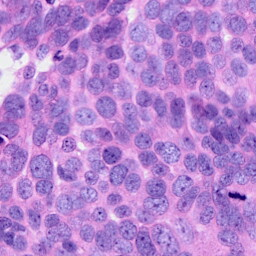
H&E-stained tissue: Ovarian